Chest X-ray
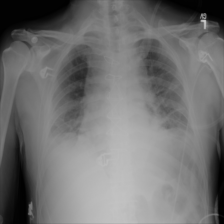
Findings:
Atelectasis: positive
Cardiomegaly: negative
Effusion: negative
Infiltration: positive
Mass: negative
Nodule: negative
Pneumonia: negative
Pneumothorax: negative
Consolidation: negative
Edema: negative
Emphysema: negative
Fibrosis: negative
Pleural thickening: negative
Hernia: negative